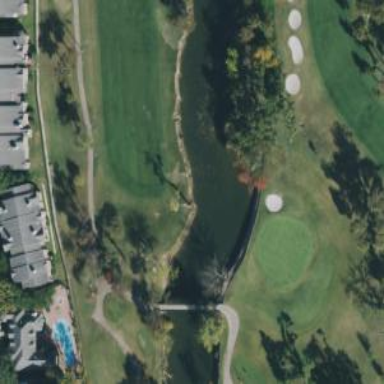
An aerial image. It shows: Golf hole.